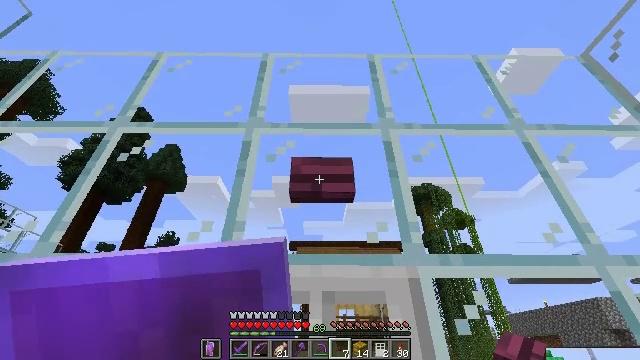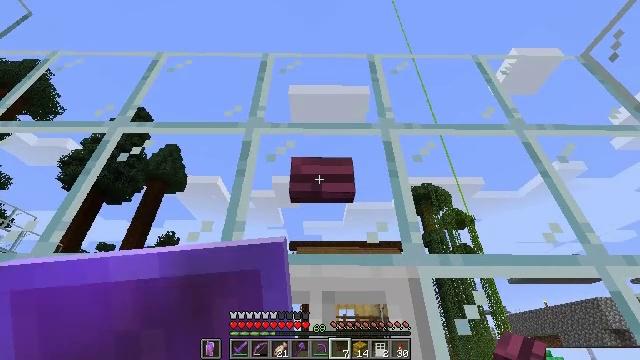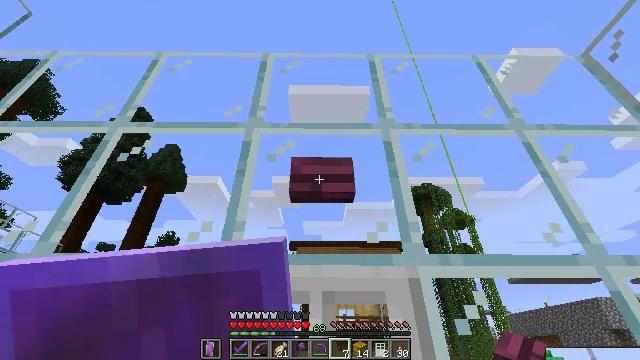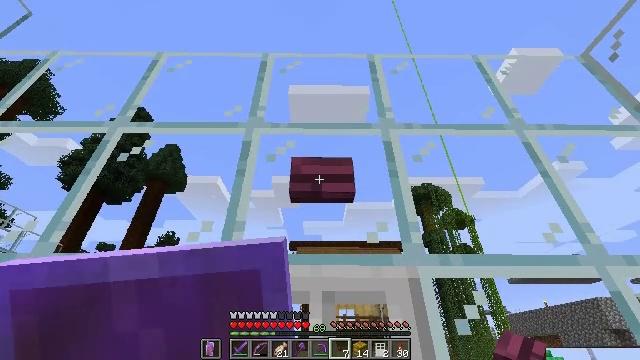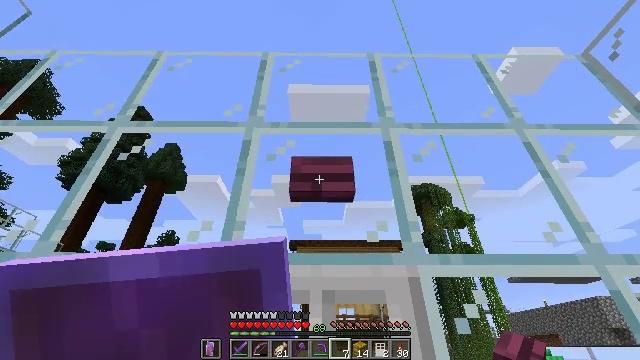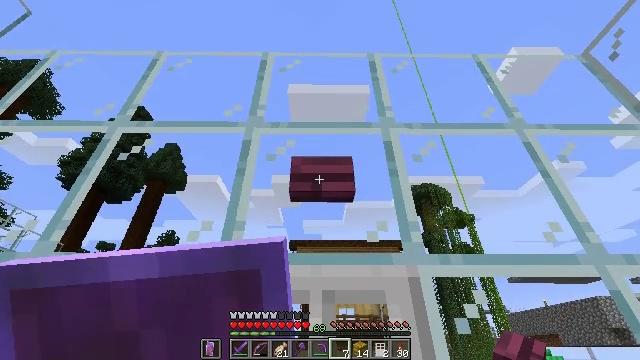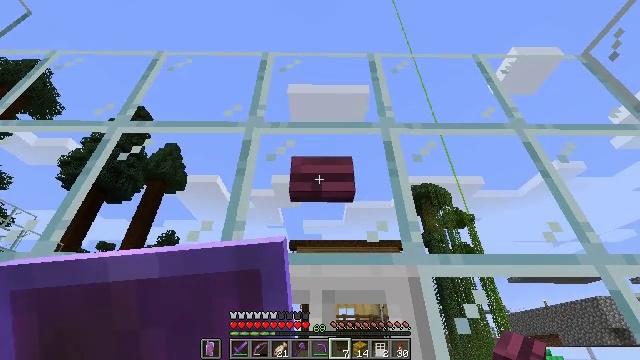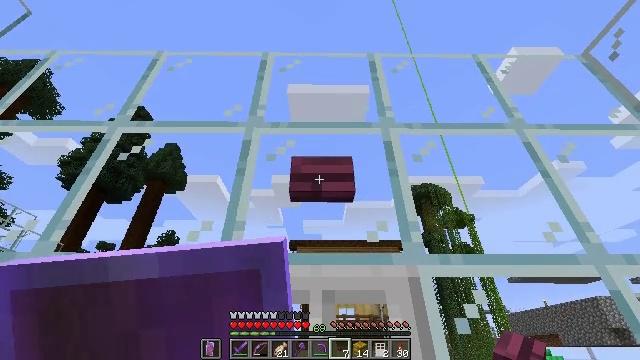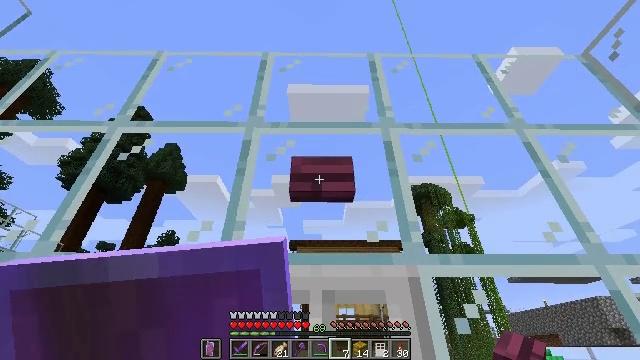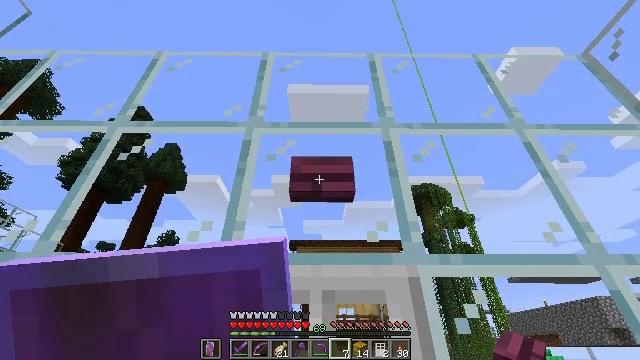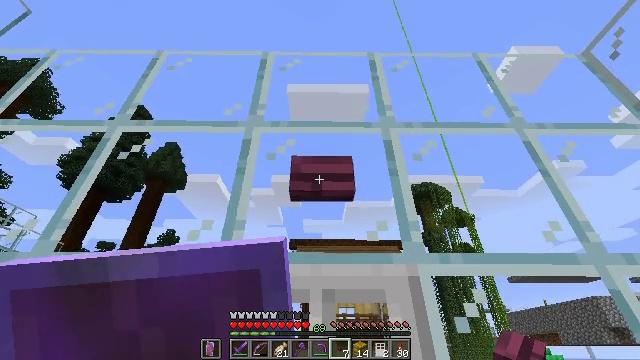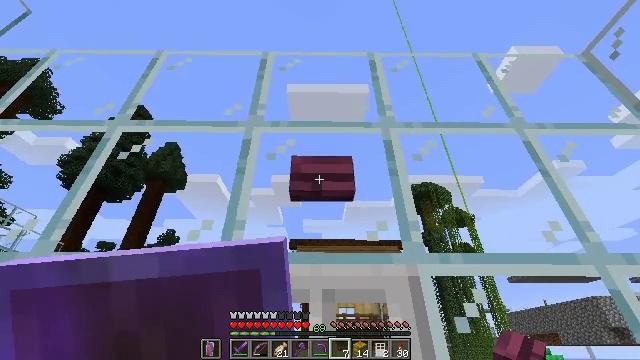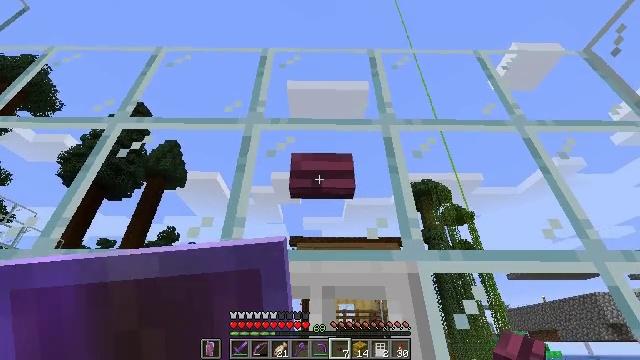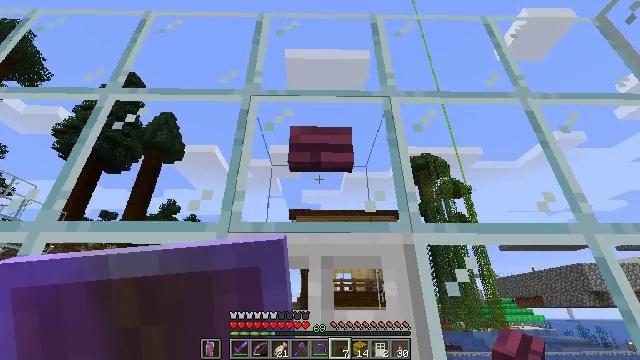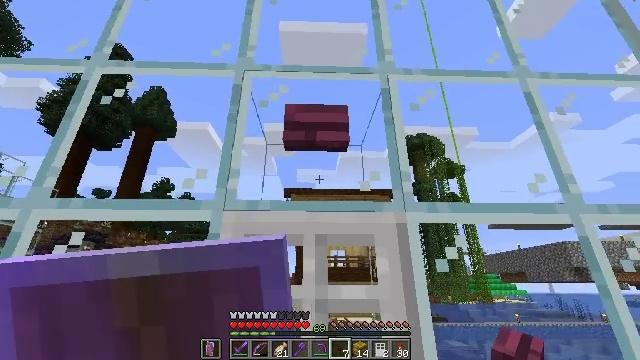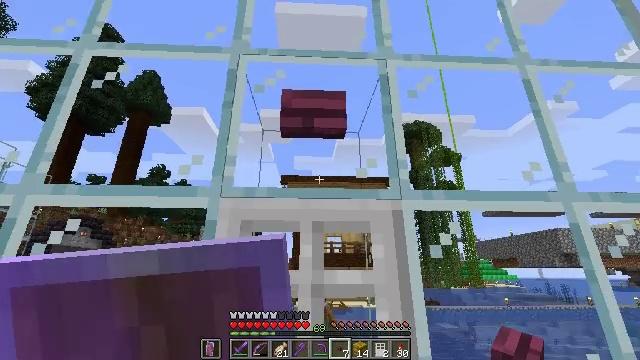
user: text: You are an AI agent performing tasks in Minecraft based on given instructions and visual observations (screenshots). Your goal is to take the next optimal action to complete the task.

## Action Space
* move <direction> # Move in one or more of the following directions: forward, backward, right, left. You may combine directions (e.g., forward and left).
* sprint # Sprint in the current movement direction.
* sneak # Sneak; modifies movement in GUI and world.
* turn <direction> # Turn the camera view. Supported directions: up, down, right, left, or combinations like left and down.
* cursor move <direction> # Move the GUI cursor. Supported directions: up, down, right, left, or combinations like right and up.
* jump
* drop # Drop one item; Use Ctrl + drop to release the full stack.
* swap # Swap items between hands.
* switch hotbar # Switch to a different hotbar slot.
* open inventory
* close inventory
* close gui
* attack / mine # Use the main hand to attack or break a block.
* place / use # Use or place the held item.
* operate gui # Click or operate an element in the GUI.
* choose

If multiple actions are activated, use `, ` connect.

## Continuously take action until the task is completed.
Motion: motion action
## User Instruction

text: mine block crimson button
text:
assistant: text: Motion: no_op
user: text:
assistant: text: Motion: no_op
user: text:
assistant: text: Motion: no_op
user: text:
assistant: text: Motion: no_op
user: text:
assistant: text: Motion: no_op
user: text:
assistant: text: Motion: no_op
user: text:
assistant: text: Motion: no_op
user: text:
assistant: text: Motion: no_op
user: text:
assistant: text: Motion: no_op
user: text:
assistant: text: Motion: no_op
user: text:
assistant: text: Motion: no_op
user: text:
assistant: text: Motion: no_op
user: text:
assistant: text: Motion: turn down
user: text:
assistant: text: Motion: turn right and down
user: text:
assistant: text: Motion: turn down
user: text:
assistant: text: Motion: turn down
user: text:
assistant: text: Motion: turn right and down
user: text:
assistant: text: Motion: turn down
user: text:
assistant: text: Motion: no_op
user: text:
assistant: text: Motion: no_op
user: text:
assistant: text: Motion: no_op
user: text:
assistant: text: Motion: turn down
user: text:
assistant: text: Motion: turn down
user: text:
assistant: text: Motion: turn down
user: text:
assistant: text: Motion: turn left and down
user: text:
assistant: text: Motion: turn down
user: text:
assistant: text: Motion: turn down
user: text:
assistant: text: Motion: turn down
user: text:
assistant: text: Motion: no_op
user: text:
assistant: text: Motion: no_op